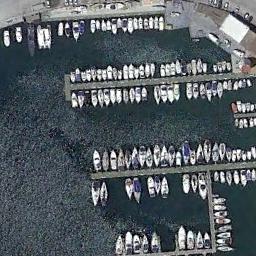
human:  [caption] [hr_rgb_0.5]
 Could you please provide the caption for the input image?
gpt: Many boats are neatly arranged on the sea by the harbor, And there is a parking lot next to it .

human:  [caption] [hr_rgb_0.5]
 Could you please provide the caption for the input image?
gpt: Many ships are in the harbor .

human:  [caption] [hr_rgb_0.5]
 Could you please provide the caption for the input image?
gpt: There were many white ships in the harbor .

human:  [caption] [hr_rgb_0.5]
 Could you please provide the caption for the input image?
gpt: The harbor has lots of neatly docked boats and the color of the waters is green .

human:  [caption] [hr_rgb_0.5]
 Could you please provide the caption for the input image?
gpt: There are many ships docked at the harbor .